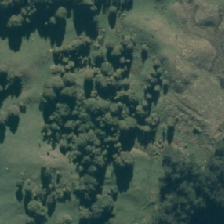
Land cover: broadleaved_indigenous_hardwood